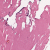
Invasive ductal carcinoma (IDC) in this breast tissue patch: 0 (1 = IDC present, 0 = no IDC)